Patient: sex M, age 65
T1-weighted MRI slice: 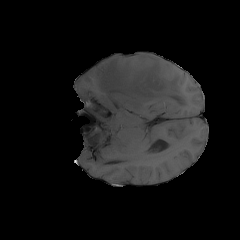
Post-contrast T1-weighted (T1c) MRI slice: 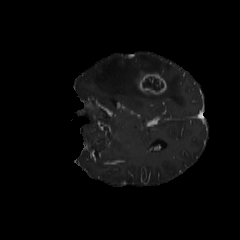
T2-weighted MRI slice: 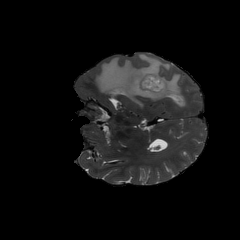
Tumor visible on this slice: yes
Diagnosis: Glioblastoma, IDH-wildtype
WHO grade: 4